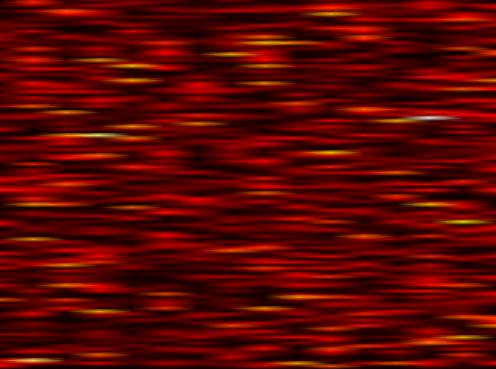
Label: OFDM